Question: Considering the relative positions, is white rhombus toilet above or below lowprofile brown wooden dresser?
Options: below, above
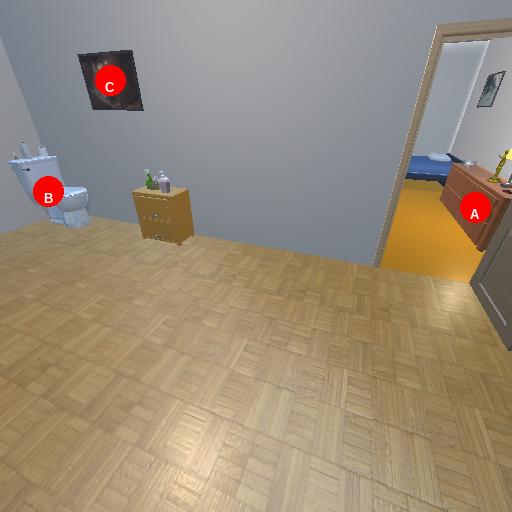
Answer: below